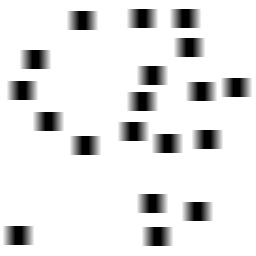
Squares: 19
Triangles: 0
Stars: 0
Total shapes: 19